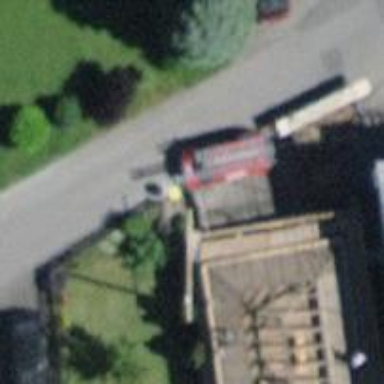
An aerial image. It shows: Post box.